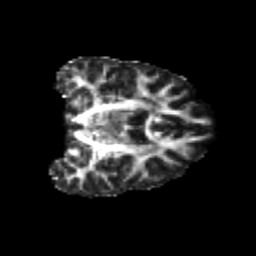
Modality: FA
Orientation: coronal
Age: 21
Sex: male
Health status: healthy
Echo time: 0.074 s